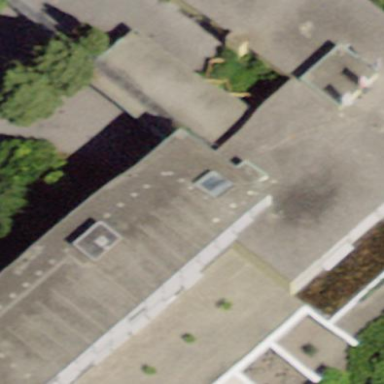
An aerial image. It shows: Hotel building.